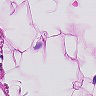
Metastatic tissue present: no